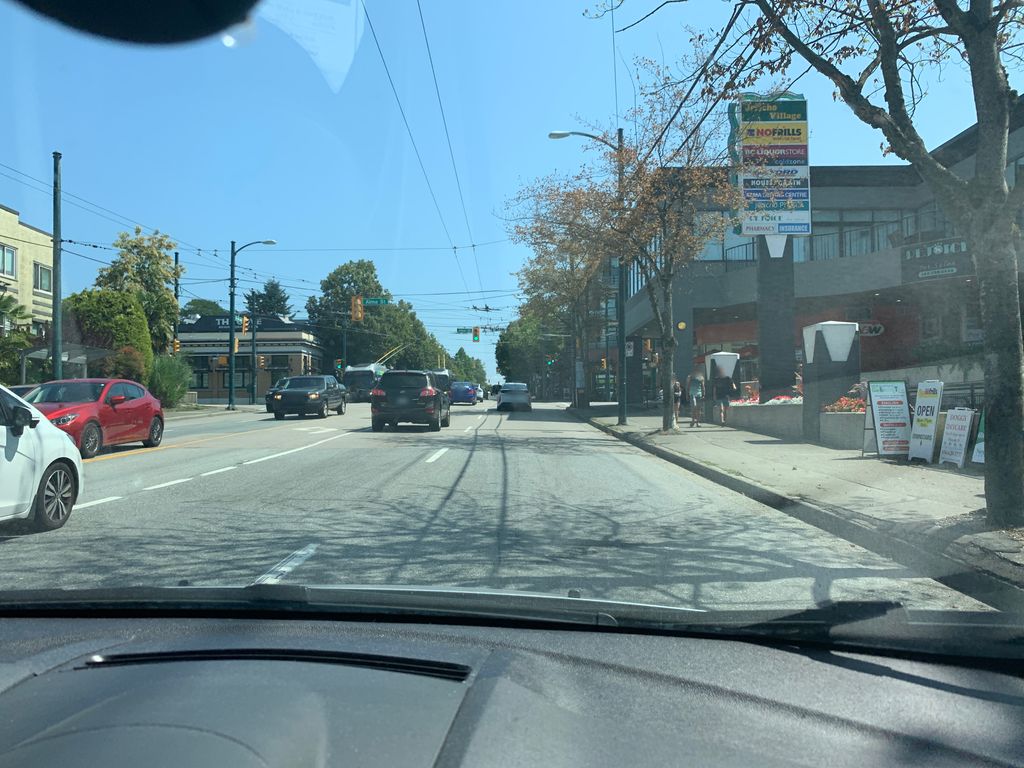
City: vancouver